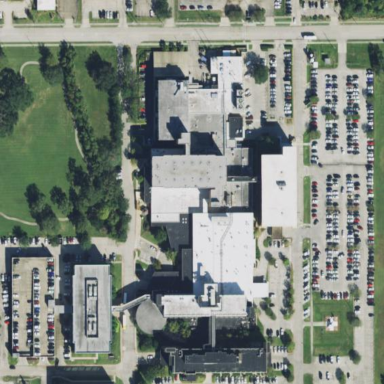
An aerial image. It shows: Healthcare facility identified as hospital.